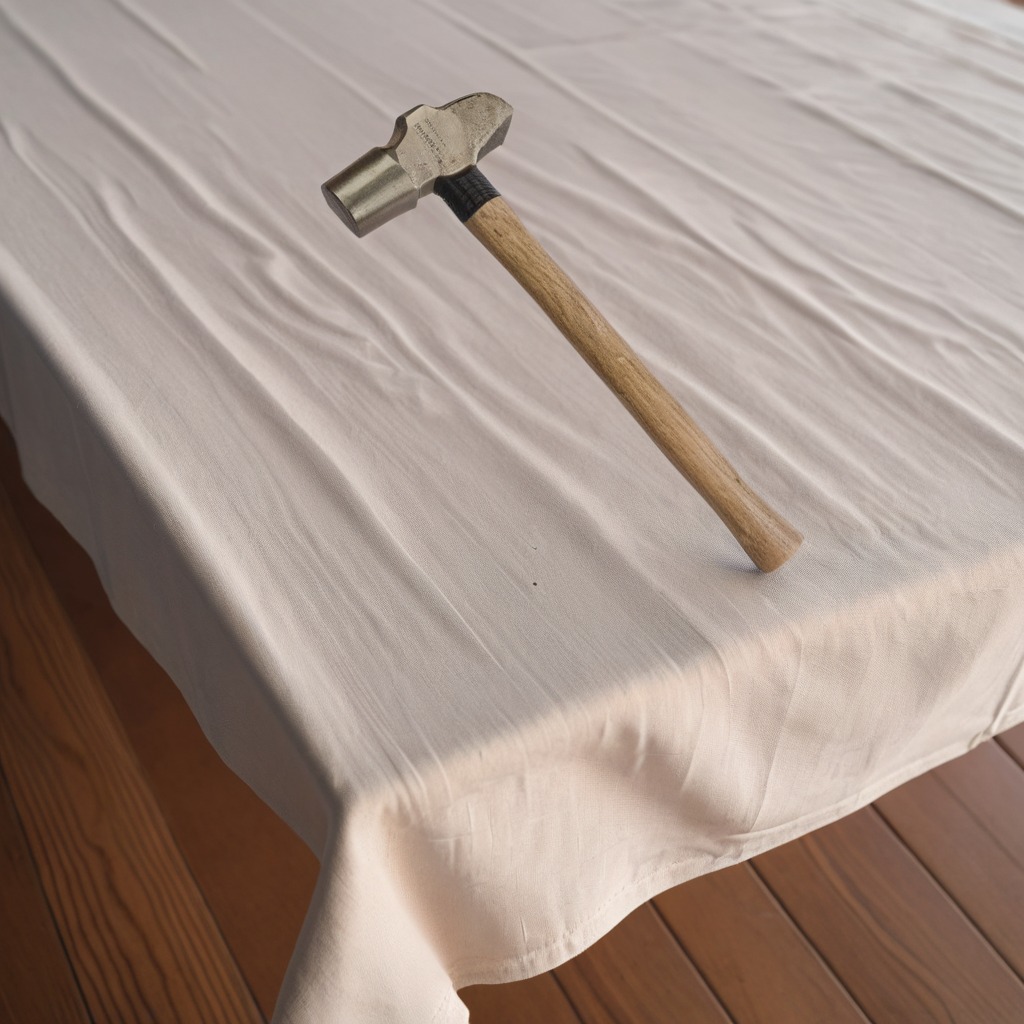
A hammer is lying on the wooden table in an outdoor workshop.